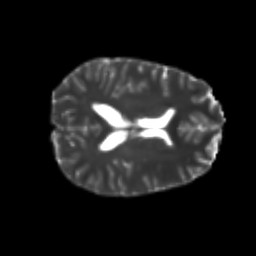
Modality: T2w
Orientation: axial
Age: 22
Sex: female
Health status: healthy
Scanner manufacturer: philips
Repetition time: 7.388 s
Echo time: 0.08599 s